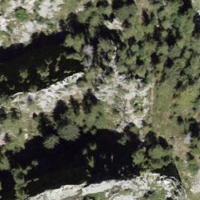
EUNIS habitat code: 43
Species observed at this site:
Primula hirsuta